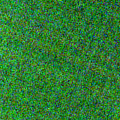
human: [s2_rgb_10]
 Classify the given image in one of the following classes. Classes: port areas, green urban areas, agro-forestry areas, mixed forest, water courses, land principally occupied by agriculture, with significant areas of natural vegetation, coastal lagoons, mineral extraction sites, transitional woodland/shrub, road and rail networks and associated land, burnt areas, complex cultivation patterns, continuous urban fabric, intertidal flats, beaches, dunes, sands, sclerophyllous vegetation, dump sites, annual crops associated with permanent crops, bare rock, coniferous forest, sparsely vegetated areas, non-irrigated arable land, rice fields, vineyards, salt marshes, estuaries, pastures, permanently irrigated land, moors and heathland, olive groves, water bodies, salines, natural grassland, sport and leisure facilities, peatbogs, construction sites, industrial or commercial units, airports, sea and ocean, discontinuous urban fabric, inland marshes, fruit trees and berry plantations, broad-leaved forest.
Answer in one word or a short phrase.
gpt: sea and ocean